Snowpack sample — Buffalo Mountain, Silverthorne, Colorado, USA (1/25/25, 10:11 AM MST)
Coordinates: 39.6222, -106.1139
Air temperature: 22 °F
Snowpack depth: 110 cm
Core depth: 30 cm
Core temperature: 42.8 °F
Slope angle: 12°, slope face: 102°
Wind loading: high
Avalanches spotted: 0
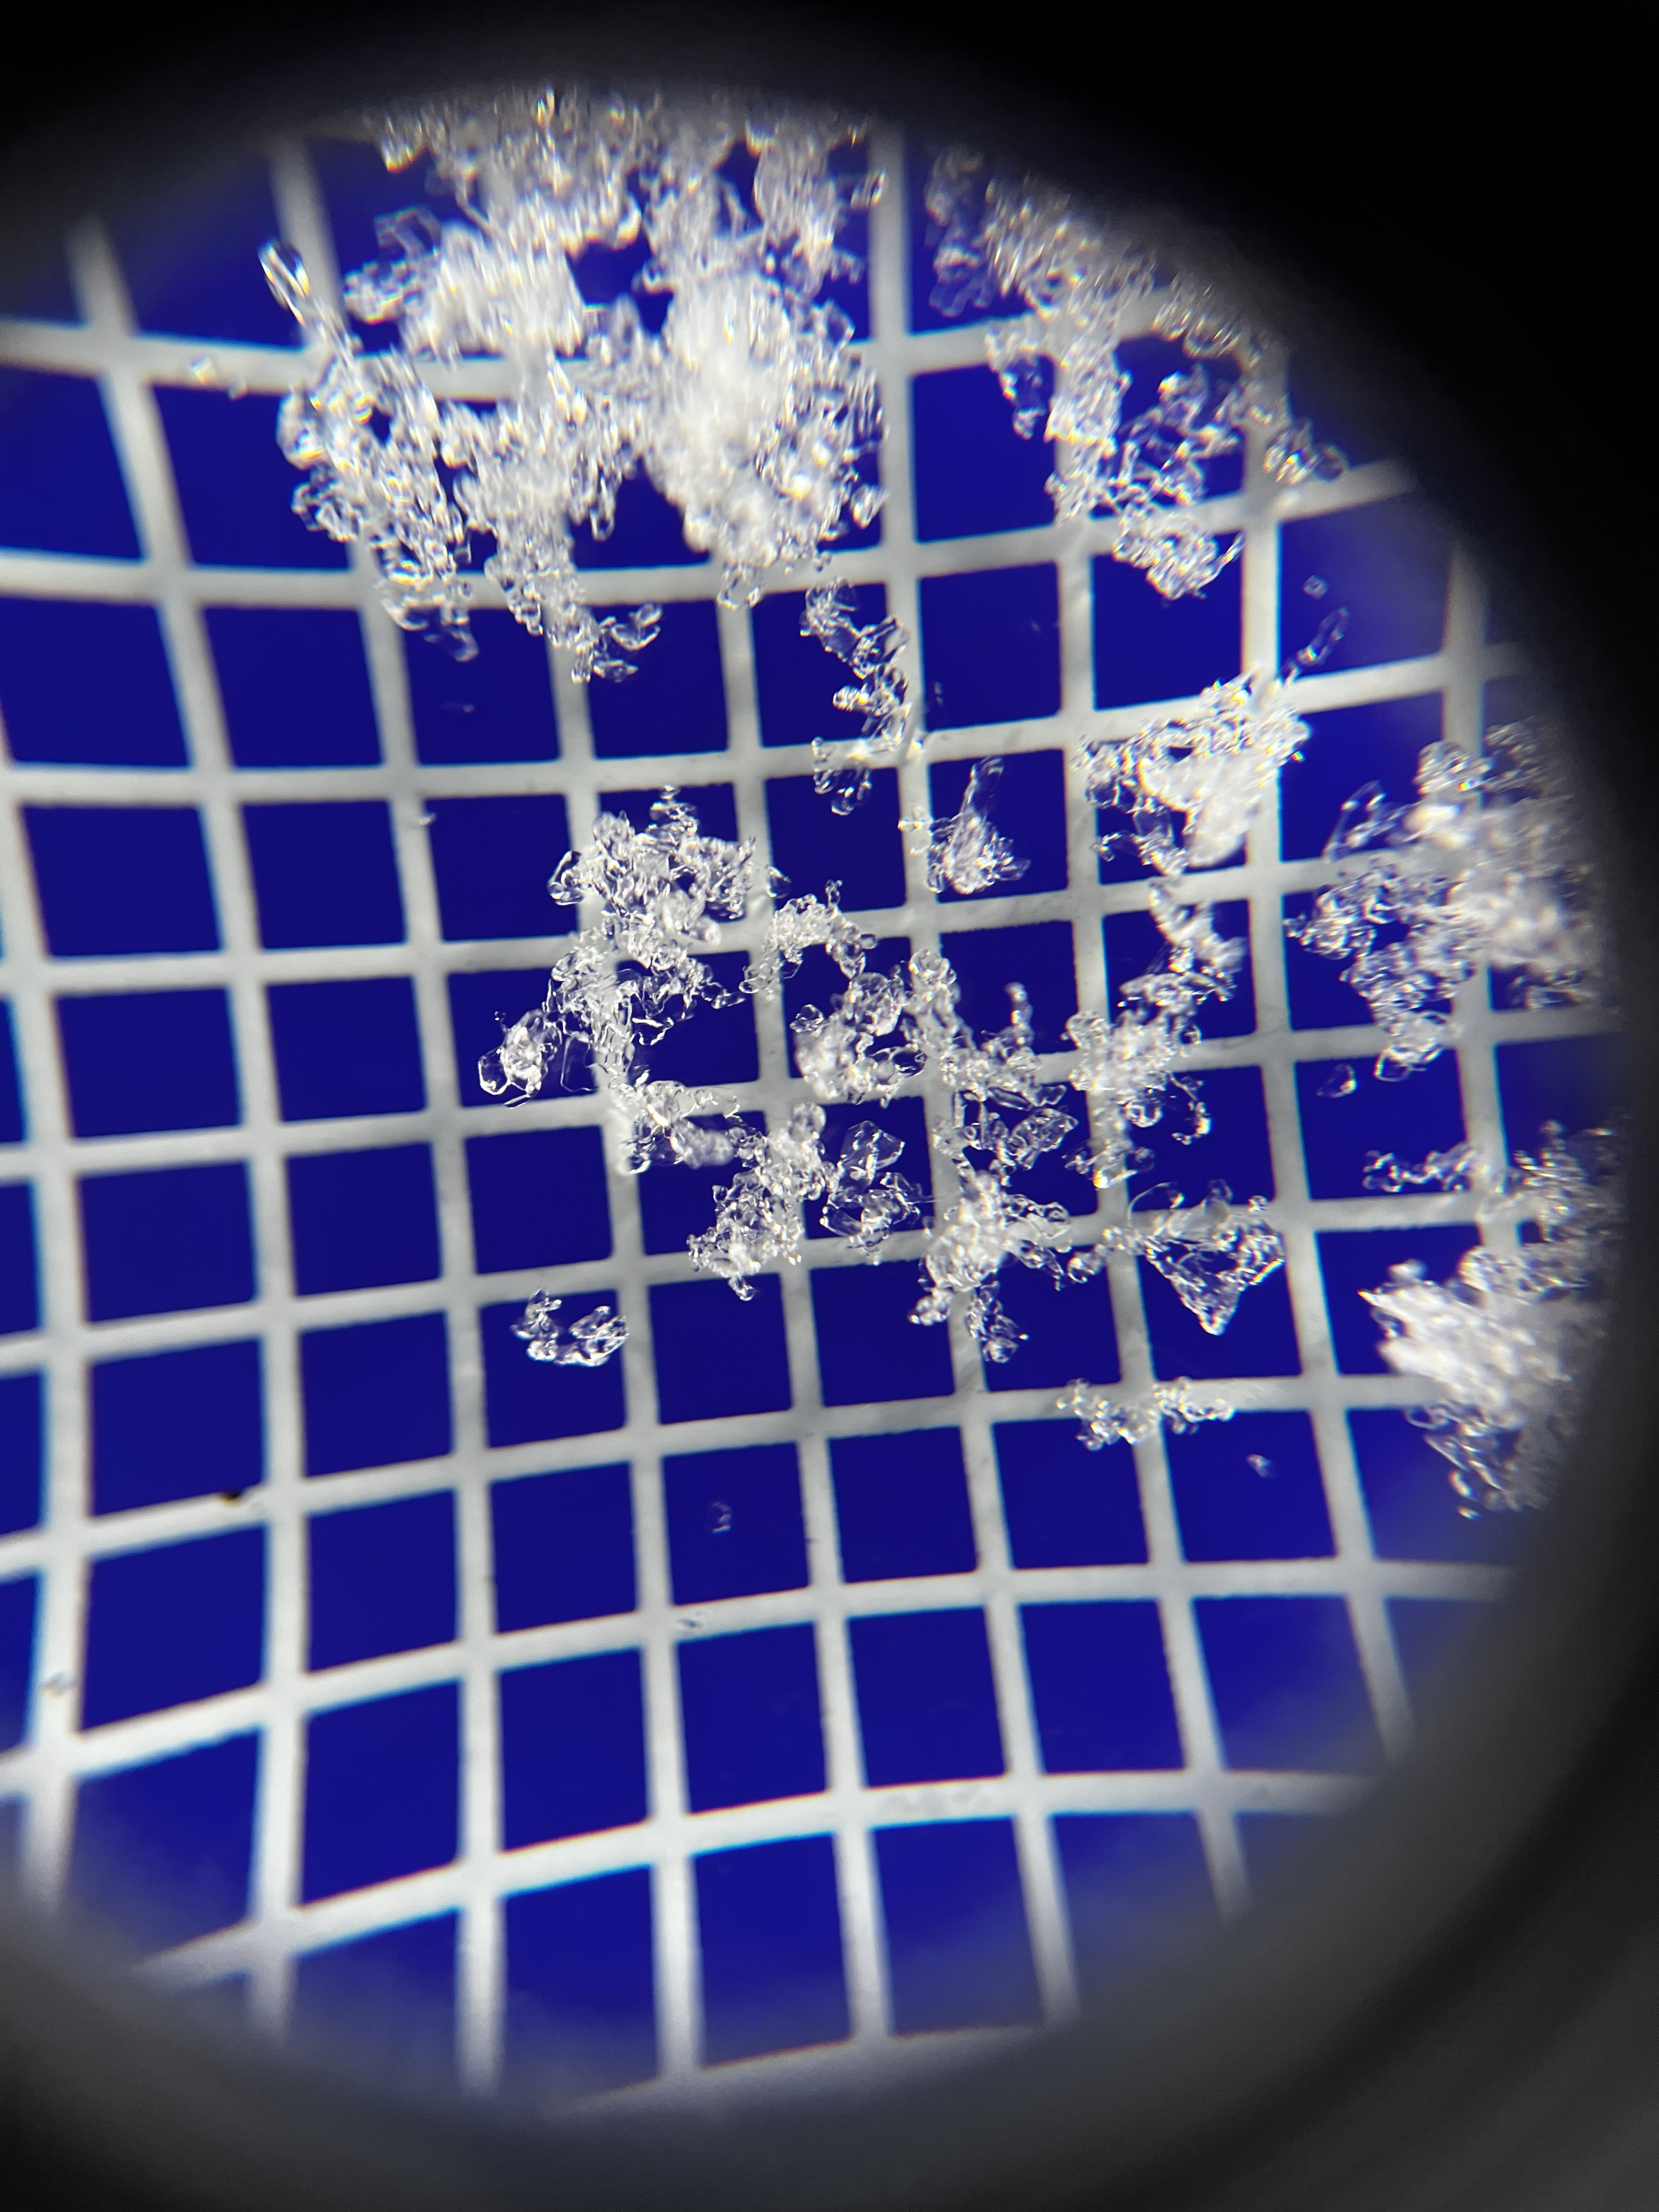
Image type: magnified_profile
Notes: No avalanches nearby, collected on the outskirts of a fire break 15 meters from the treeline, on way to Buffalo and Red Mountain